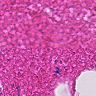
Metastatic tissue present: no